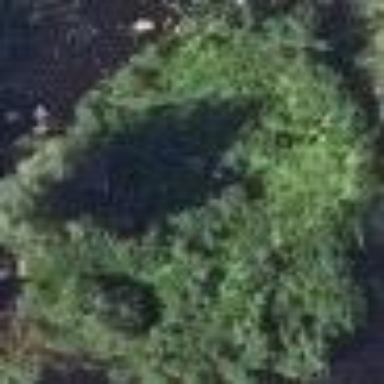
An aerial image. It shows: Islet covered with woodland.